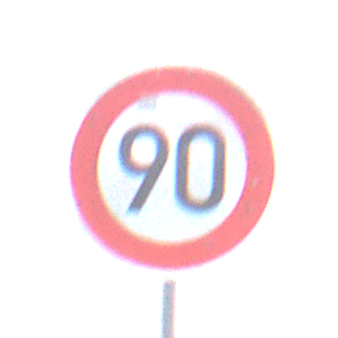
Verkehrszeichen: Geschwindigkeit90
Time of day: SunriseSunset
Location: Outdoor (Nature)
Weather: Clear
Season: NotSpecified
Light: Natural